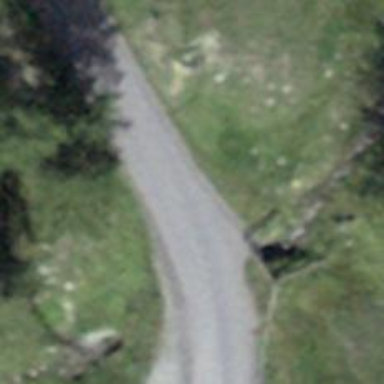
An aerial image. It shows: Unclassified road with paved surface crossing bridge.